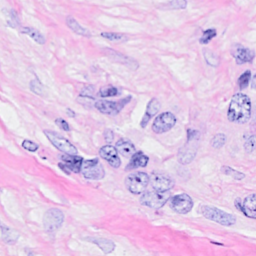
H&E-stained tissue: Breast